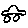
Label: car